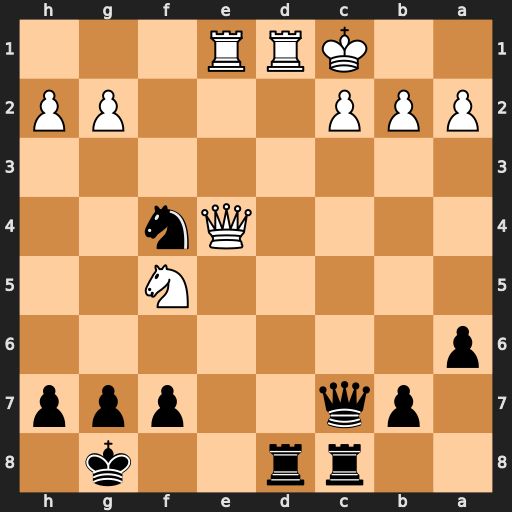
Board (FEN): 2rr2k1/1pq2ppp/p7/5N2/4Qn2/8/PPP3PP/2KRR3
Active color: b
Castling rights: -
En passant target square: -
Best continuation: Nd3+ Qxd3 Rxd3